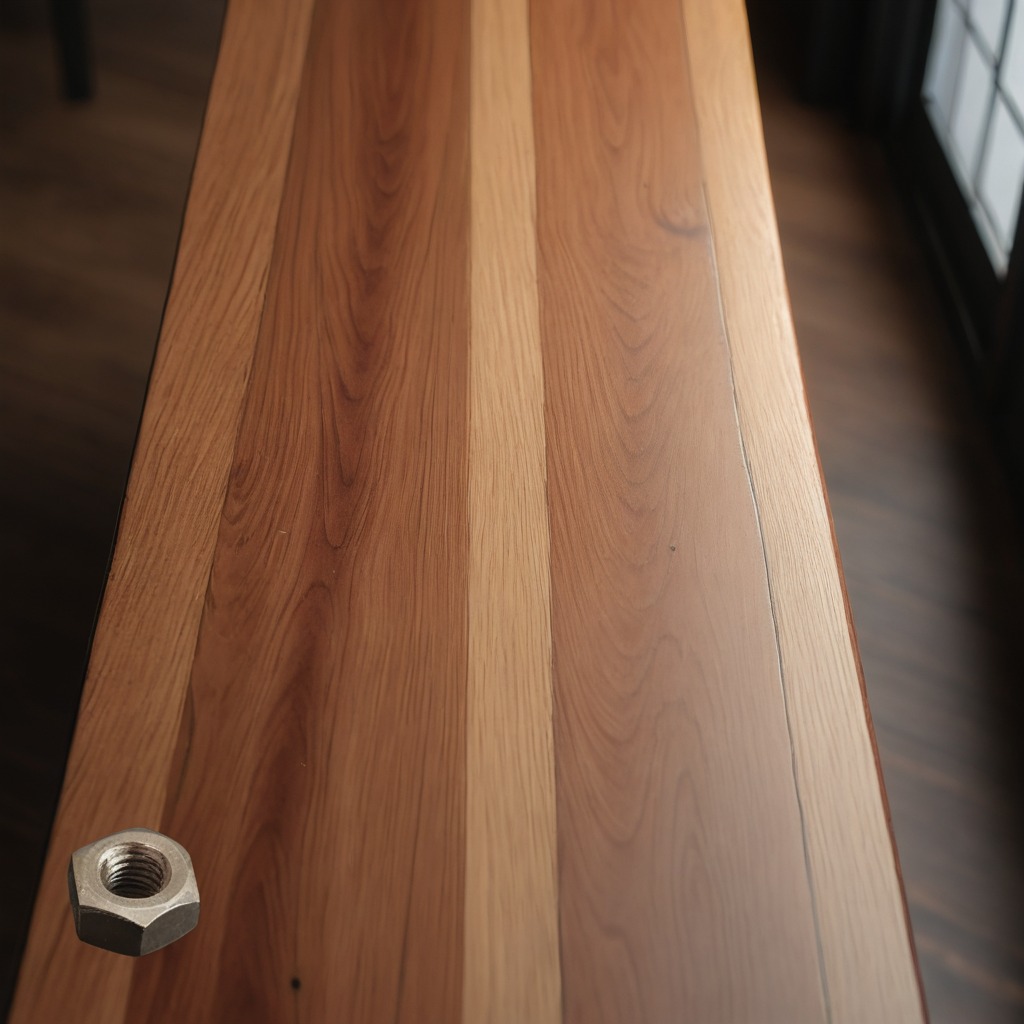
A metal nut is lying on the wooden table.